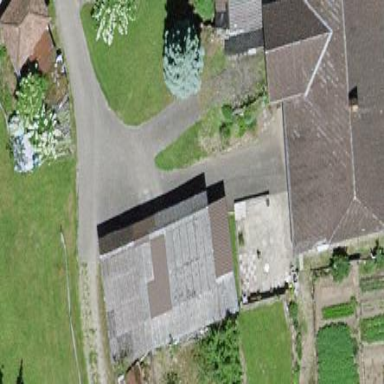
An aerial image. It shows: Barn.